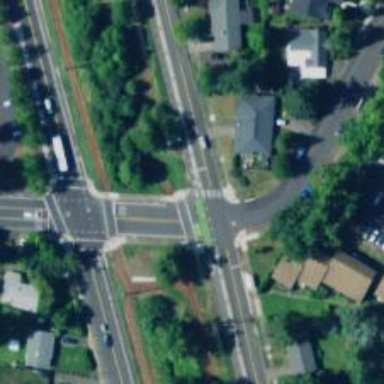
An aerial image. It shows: Marked crossing on footway.